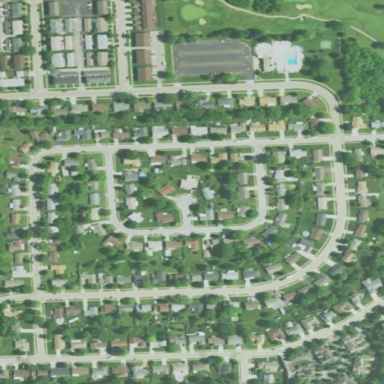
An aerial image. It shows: Residential area consisting of single-family homes.